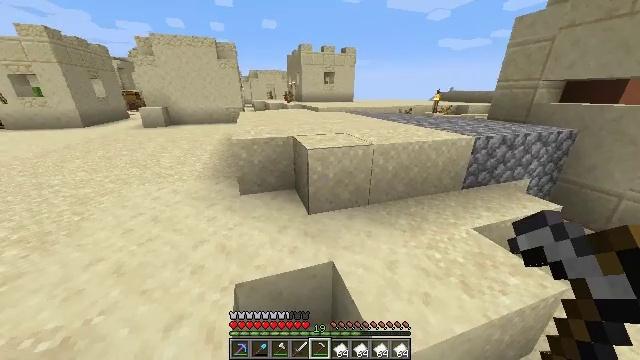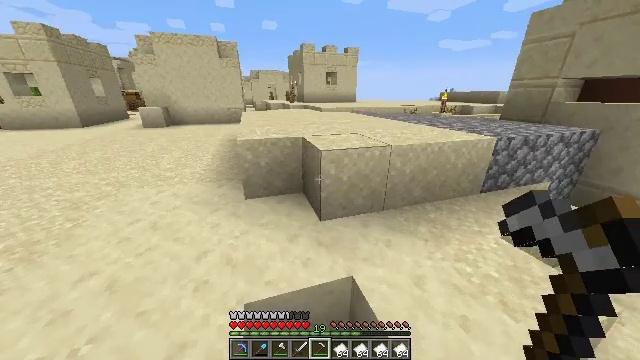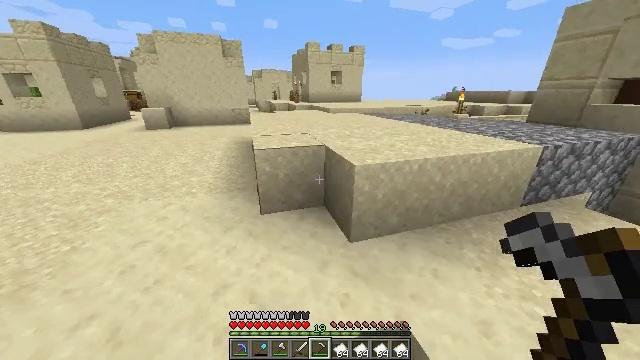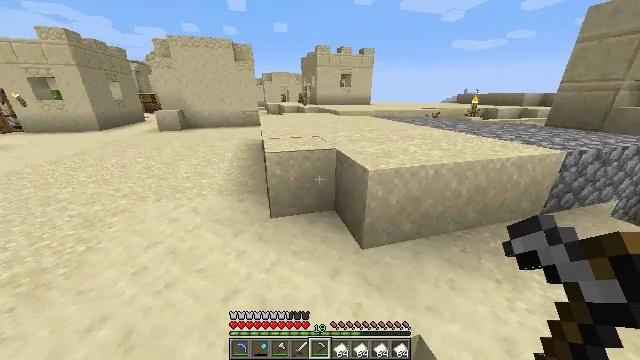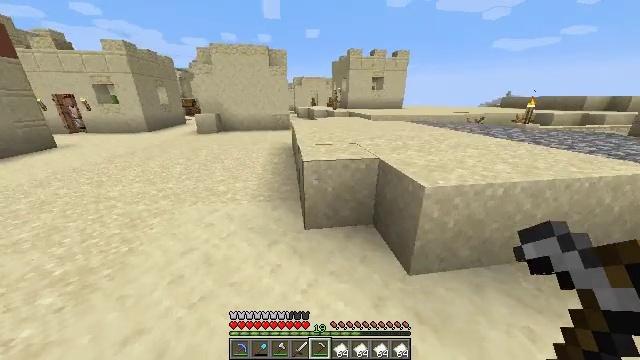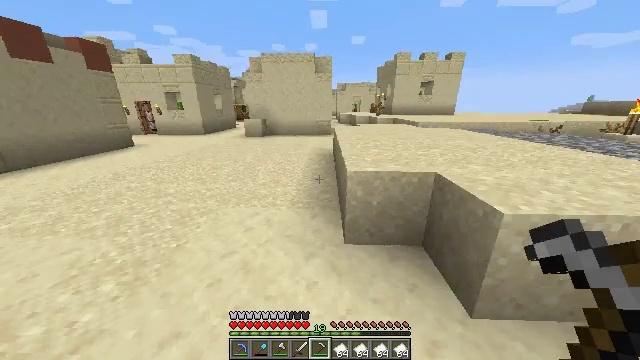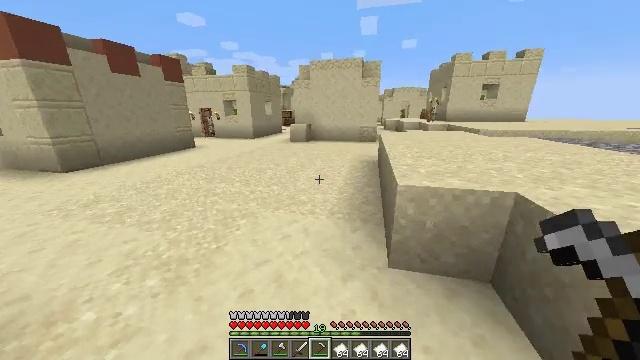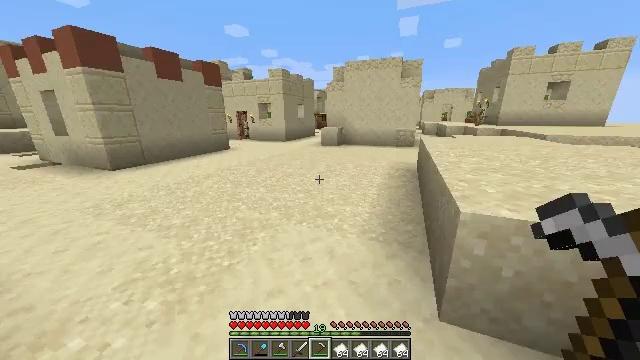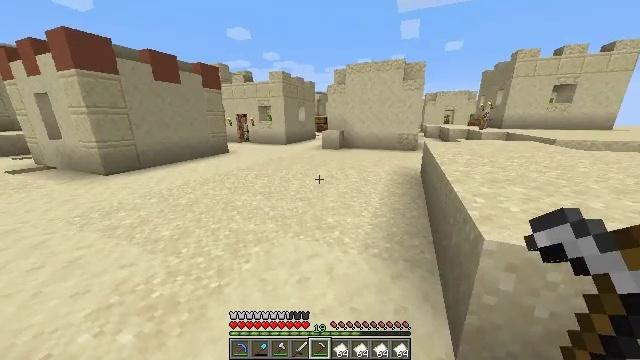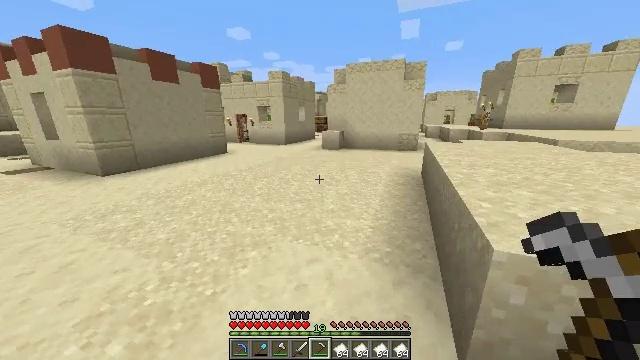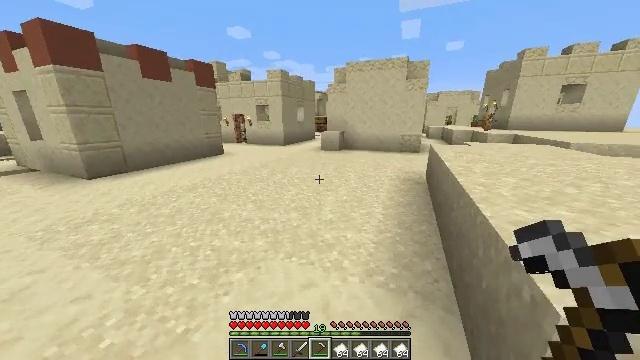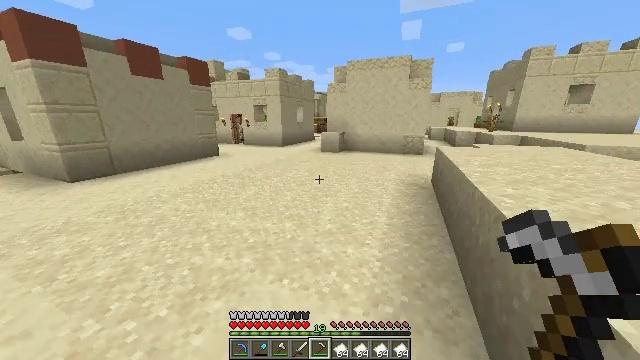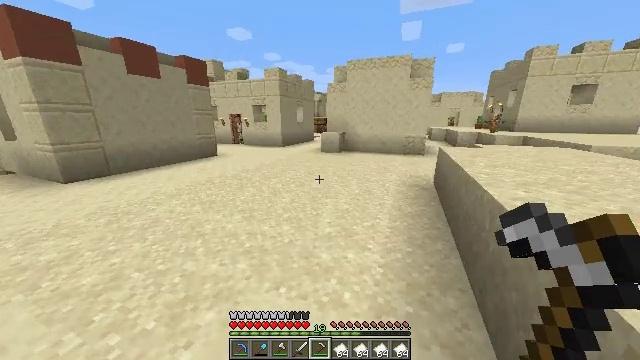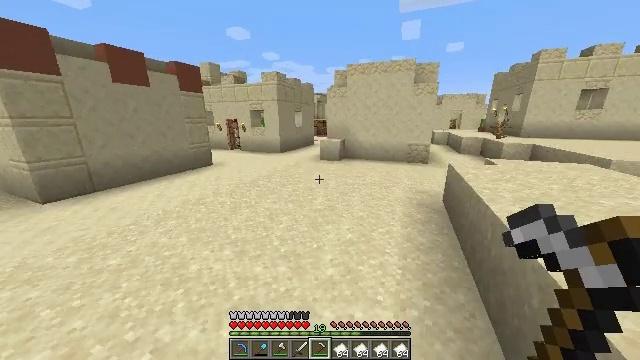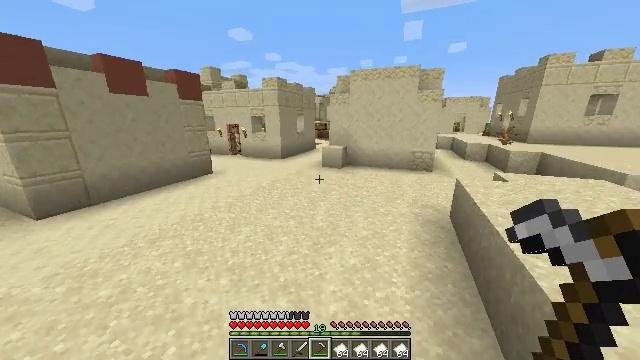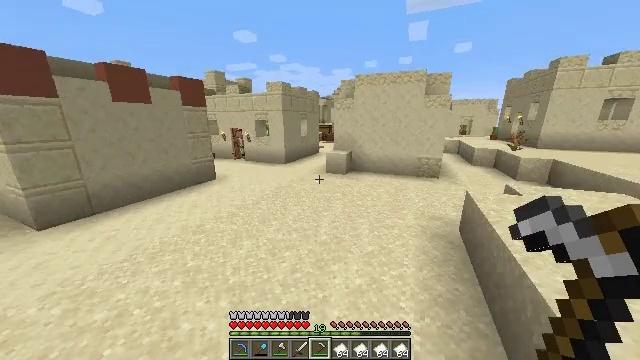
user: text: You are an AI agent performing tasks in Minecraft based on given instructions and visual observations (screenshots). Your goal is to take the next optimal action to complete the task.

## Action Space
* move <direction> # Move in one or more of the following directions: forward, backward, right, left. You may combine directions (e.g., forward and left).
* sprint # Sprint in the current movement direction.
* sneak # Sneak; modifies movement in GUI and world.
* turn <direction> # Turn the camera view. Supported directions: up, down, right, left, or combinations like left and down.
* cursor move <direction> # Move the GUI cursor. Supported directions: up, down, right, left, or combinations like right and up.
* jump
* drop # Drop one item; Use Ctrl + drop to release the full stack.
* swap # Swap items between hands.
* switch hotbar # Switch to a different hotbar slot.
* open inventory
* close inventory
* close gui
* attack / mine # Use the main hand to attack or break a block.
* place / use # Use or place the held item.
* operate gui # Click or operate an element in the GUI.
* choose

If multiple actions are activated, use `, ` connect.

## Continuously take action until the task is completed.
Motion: motion action
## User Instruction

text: Remove the acacia wall sign with a hit.
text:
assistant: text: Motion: move forward and move left
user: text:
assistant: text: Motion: move forward and move left
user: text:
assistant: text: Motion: move forward and move left, turn left
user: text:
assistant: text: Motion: move forward, turn left
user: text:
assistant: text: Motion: move forward, turn left and up
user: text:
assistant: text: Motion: move forward, turn left and up
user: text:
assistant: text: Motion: move forward, sprint, turn left
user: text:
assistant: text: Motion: move forward, sprint
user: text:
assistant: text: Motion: move forward, sprint
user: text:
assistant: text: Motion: move forward, sprint
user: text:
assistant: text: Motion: move forward, sprint
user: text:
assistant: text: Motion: move forward, sprint
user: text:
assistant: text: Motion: move forward, sprint, jump
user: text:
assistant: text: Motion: move forward, sprint, jump
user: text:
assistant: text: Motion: move forward, sprint, turn left, jump
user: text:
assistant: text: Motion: move forward, sprint, jump
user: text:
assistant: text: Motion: move forward, sprint, jump
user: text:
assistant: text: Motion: move forward, sprint, jump
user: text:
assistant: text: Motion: move forward, sprint, jump
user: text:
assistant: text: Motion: move forward, sprint, jump
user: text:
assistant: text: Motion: move forward, sprint, jump
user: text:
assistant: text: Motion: move forward, sprint, jump
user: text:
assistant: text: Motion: move forward, sprint, jump
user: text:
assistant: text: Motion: move forward, sprint, jump
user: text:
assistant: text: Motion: move forward, sprint, jump
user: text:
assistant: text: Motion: move forward, sprint, jump
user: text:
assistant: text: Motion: move forward, sprint, turn left, jump
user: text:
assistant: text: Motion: move forward, sprint, jump
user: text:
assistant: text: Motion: move forward, sprint, jump
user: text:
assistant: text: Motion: move forward, sprint, jump